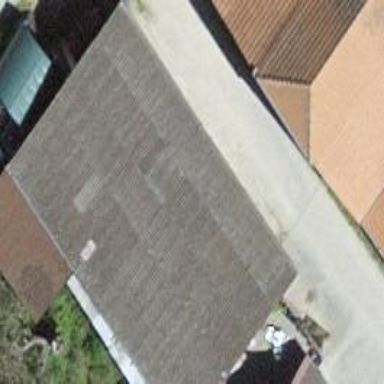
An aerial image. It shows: Rural barn.